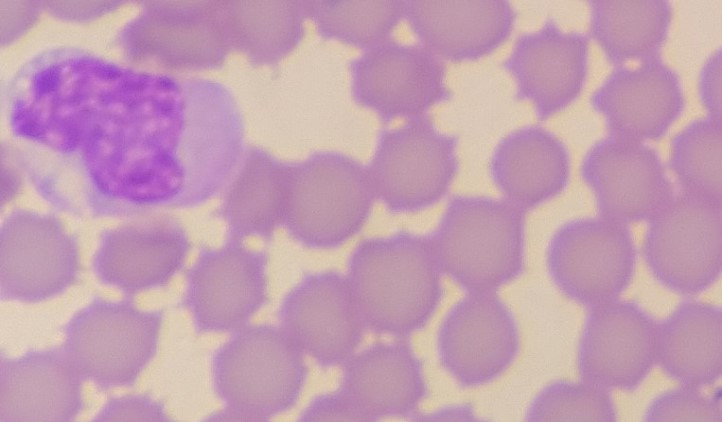
White blood cell type: Monocyte